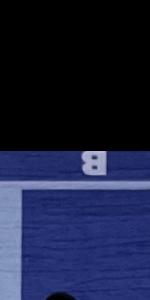
Label: Empty